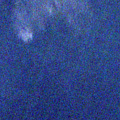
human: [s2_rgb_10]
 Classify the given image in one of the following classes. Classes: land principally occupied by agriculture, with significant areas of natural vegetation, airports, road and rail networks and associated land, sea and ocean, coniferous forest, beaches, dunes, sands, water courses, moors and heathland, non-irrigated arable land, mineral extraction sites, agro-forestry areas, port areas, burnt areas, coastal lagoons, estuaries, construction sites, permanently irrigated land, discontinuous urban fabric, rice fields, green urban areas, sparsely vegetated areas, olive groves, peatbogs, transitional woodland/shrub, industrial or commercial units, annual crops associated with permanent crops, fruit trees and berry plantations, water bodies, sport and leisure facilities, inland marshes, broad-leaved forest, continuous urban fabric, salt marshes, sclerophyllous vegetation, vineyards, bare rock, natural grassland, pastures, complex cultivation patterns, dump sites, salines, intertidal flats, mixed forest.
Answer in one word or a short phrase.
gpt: water bodies